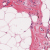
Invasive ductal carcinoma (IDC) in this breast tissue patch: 1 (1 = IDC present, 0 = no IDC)